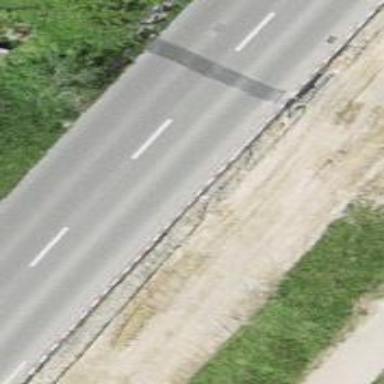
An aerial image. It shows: Primary highway.